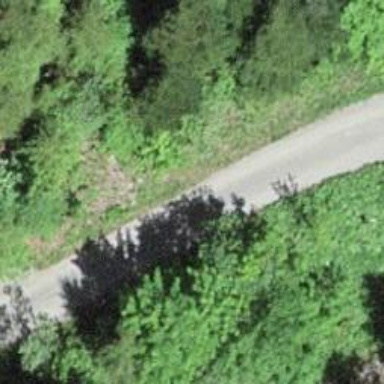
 suitable for hiking. The track is groomed for backcountry activities."